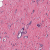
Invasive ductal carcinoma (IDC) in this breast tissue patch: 0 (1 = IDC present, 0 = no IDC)